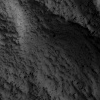
Atmospheric dust classification: not_dusty